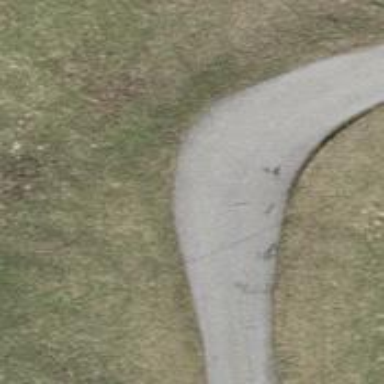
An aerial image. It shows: Passing place on the road.